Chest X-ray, PA view. Patient: 50 years old, sex F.
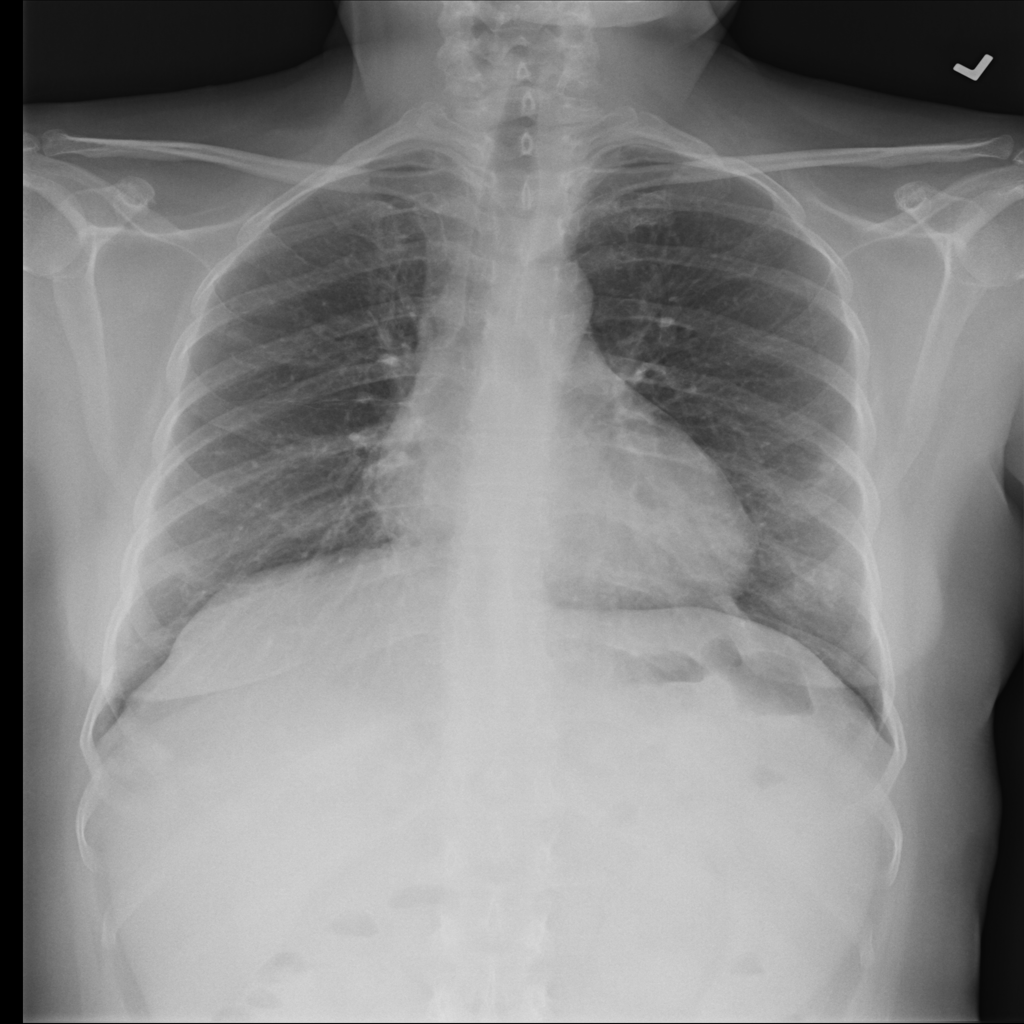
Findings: Infiltration, Nodule